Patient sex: M
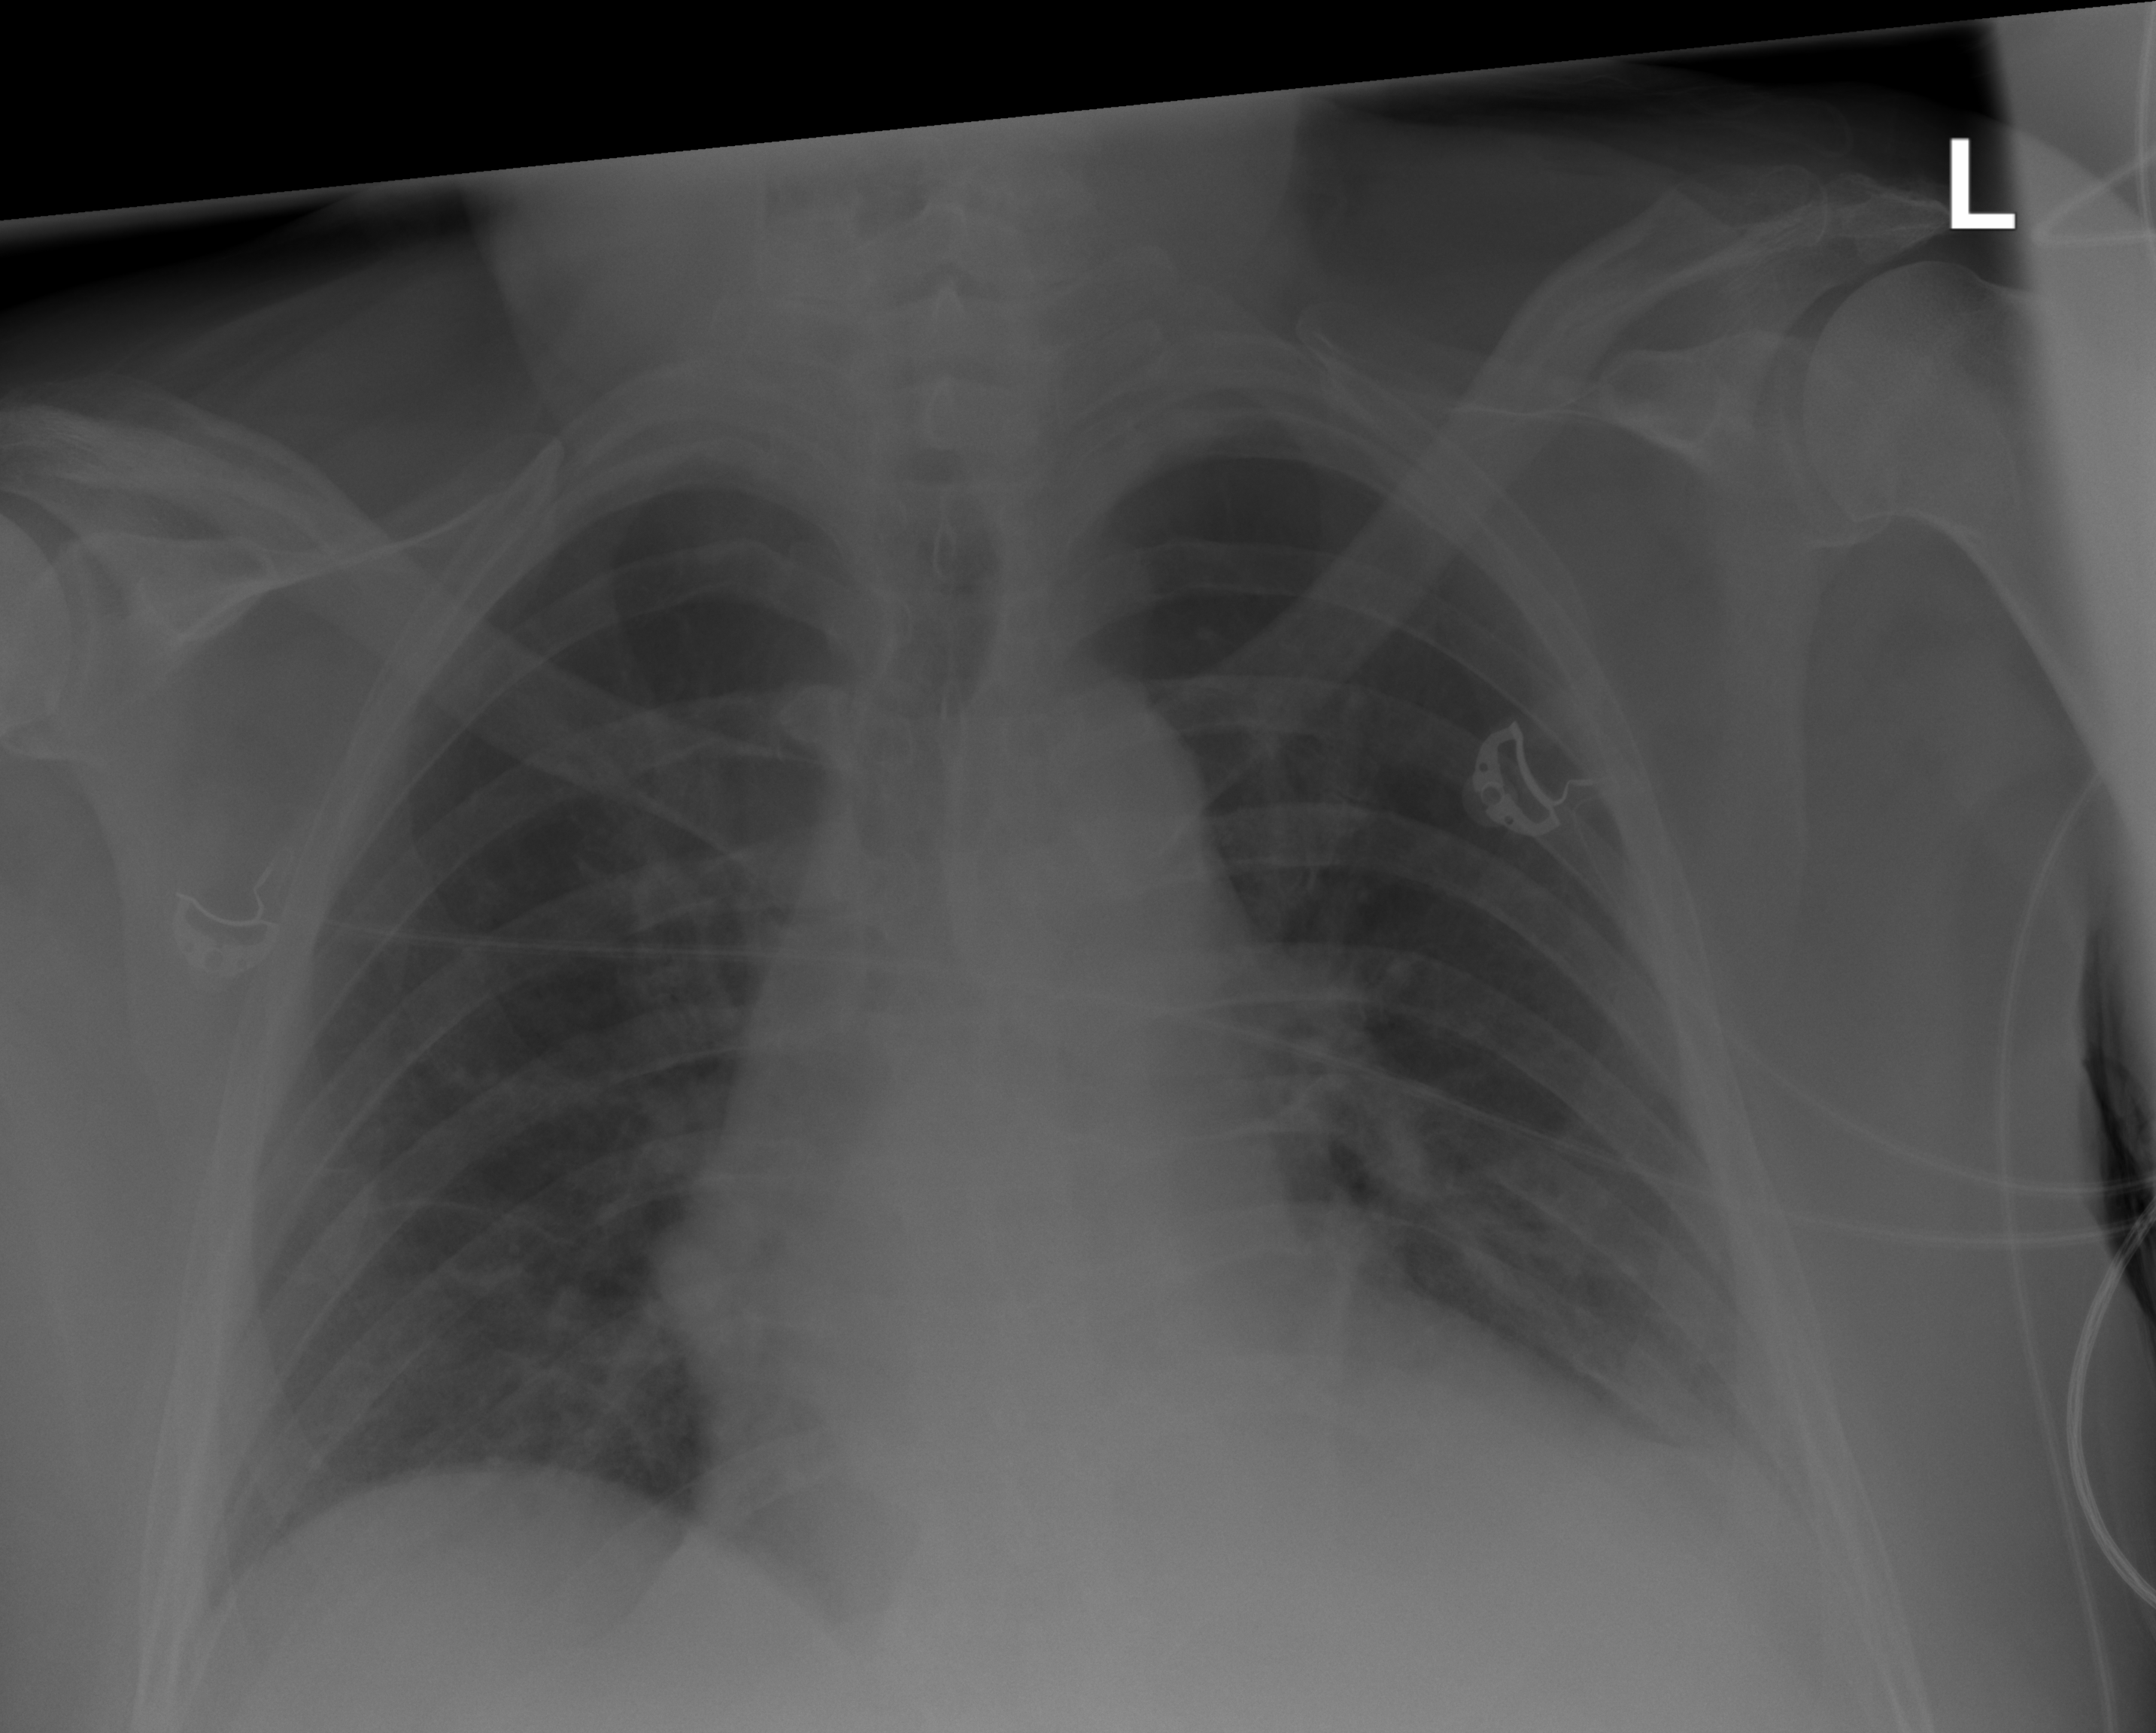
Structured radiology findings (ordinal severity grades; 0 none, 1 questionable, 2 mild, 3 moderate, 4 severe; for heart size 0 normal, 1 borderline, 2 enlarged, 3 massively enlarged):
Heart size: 0
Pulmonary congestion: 0
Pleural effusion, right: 0
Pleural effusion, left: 2
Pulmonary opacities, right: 0
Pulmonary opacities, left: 0
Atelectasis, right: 0
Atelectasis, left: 0